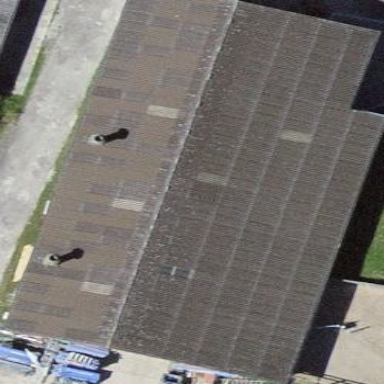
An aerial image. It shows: Barn.